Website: walmart
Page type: review-order
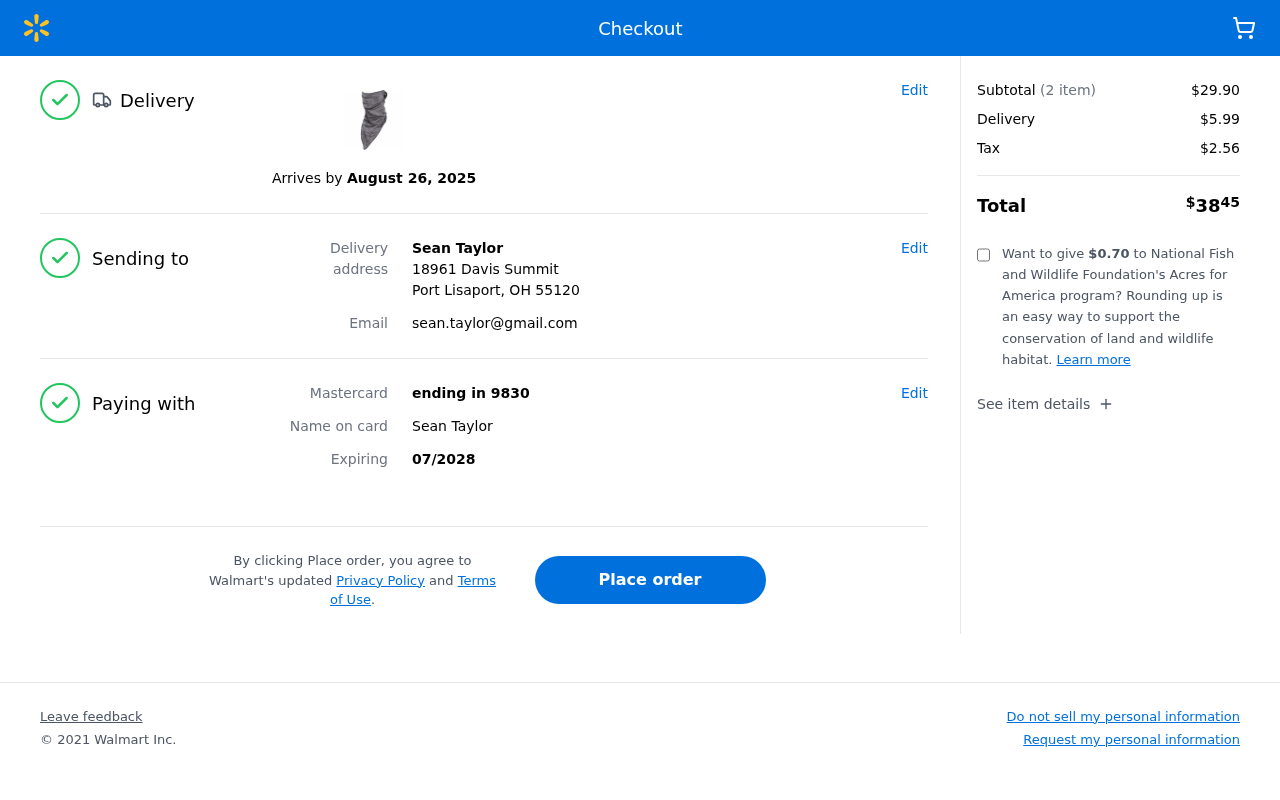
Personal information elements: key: PII_CARD_LAST4
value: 9830
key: PII_CARD_NAME
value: Sean Taylor
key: PII_CARD_TYPE
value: Mastercard
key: PII_CITY_STATE_ZIP
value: Port Lisaport, OH 55120
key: PII_EMAIL
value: sean.taylor@gmail.com
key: PII_FULLNAME
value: Sean Taylor
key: PII_STREET
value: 18961 Davis Summit
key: PII_FIRSTNAME
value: Sean
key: PII_LASTNAME
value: Taylor
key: PII_FULLNAME2
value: Sean Taylor
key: PII_FULLNAME3
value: Sean Taylor
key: PII_FIRSTNAME2
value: Sean
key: PII_FIRSTNAME3
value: Sean
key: PII_LASTNAME2
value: Taylor
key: PII_LASTNAME3
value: Taylor
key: PII_FIRSTNAME_DERIVED
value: Sean
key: PII_LASTNAME_DERIVED
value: Taylor
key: PII_FULLNAME_DERIVED
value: Sean Taylor
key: PII_NAME_FULL_DERIVED
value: Sean Taylor
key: PII_CARD_EXPIRY
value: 07/2028
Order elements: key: ORDER_DELIVERY_DATE
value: August 26, 2025
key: ORDER_NUM_ITEMS
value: (2 item)
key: ORDER_SUBTOTAL
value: $29.90
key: ORDER_SHIPPING_COST
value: $5.99
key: ORDER_TAX
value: $2.56
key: ORDER_TOTAL
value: $3845
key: ORDER_DONATION
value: $0.70